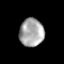
Tissue: lung
Cell type: T cells
Senescence score: 0.1923
Nuclear area (px): 668
Mean DAPI intensity: 166.966